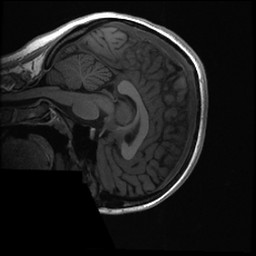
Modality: T1w
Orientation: sagittal